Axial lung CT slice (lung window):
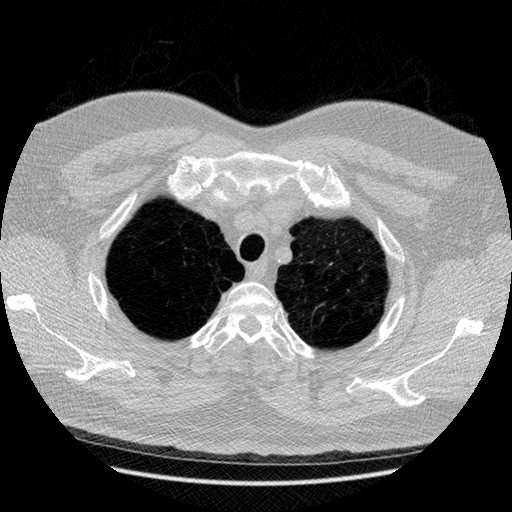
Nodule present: no